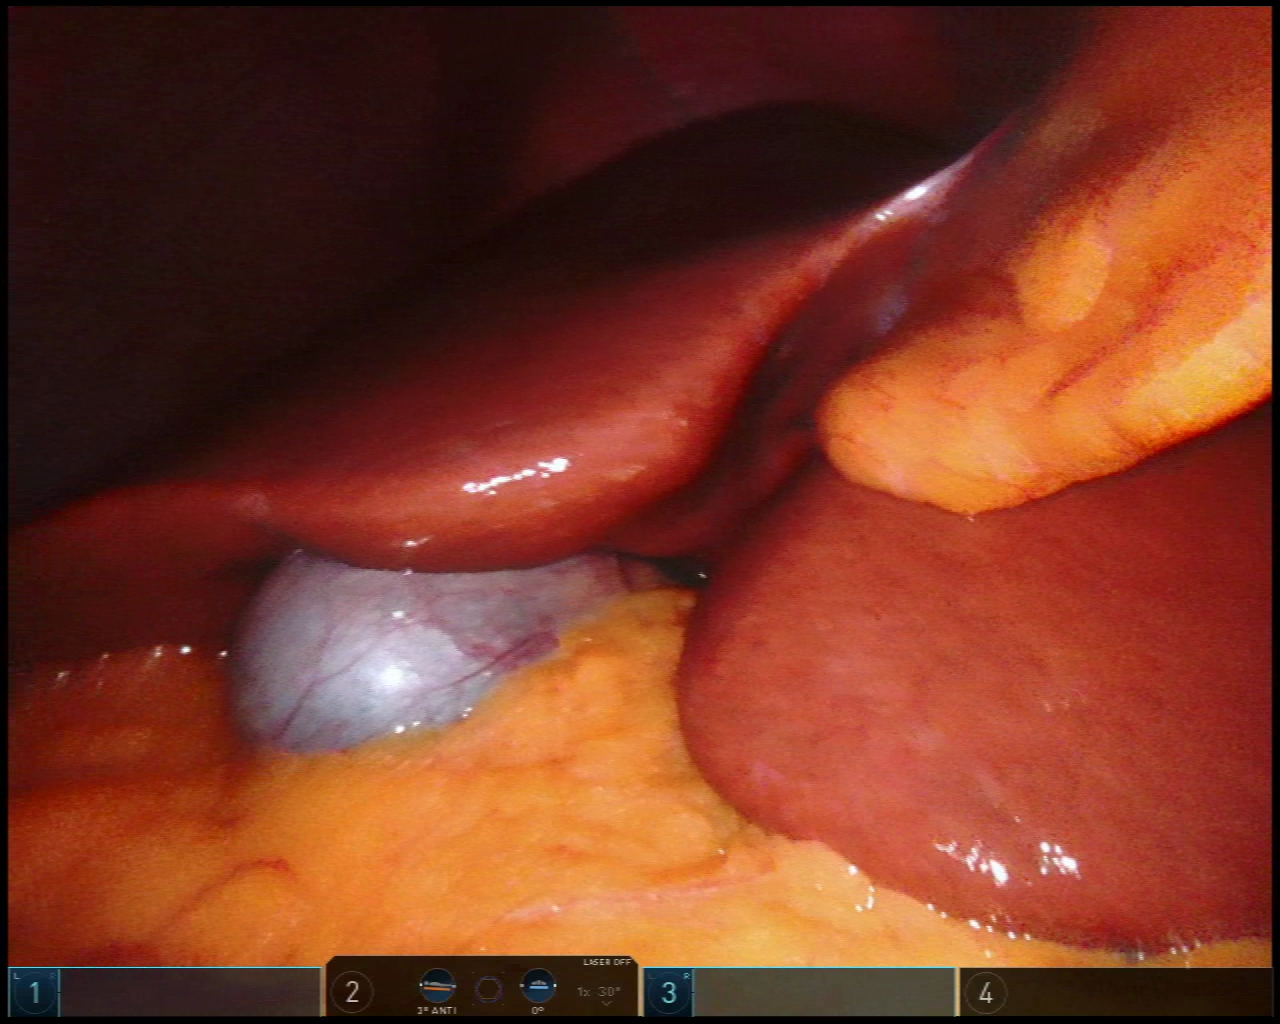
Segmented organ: liver
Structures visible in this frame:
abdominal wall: yes
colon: no
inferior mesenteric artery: no
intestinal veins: no
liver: yes
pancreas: no
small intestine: no
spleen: no
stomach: no
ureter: no
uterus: no
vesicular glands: no